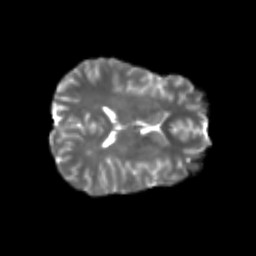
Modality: T2w
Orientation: axial
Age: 26
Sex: female
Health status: healthy
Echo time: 0.074 s